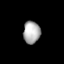
Tissue: lung
Cell type: Endothelial cells
Senescence score: 0.5563
Nuclear area (px): 371
Mean DAPI intensity: 173.617